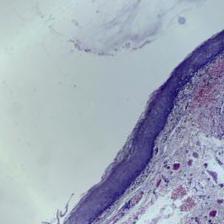
Diagnosis: Normal